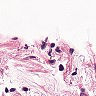
Metastatic tissue present: no